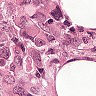
Metastatic tissue present: yes